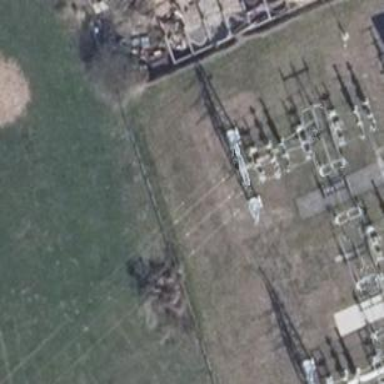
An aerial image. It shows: Three power lines with cables.